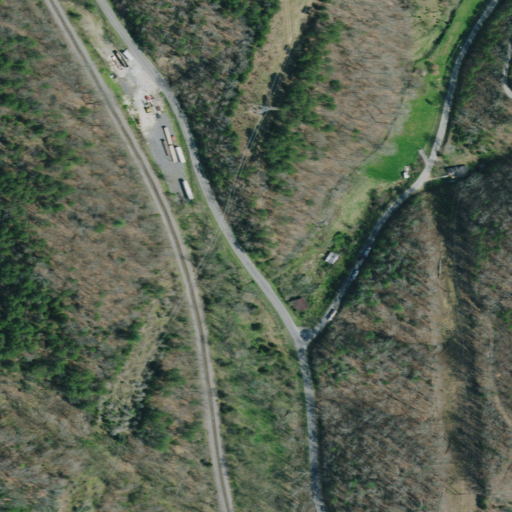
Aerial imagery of valley in Tennessee named Harry Hollow containing deciduous forest, mixed forest, open development, pasture, low intensity development, grassland, and medium intensity development